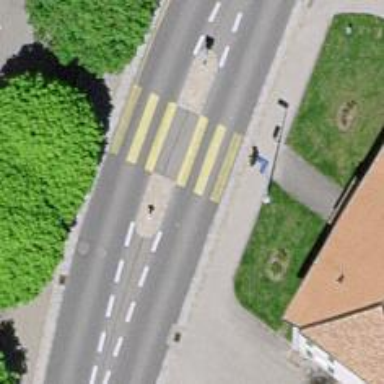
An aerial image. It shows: Uncontrolled crossing with pedestrian island.